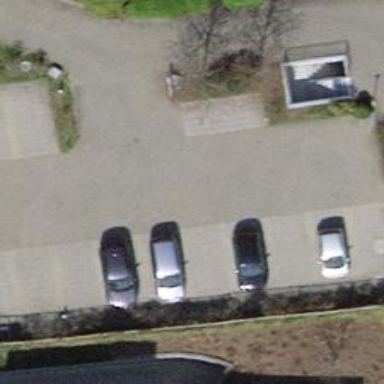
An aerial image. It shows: Parking aisle with paving stones surface.